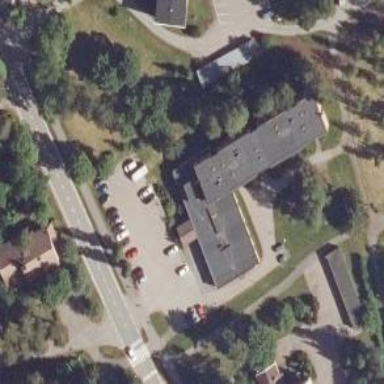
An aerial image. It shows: Hospital providing healthcare services.